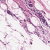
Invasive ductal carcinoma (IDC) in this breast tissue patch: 0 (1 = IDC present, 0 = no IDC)